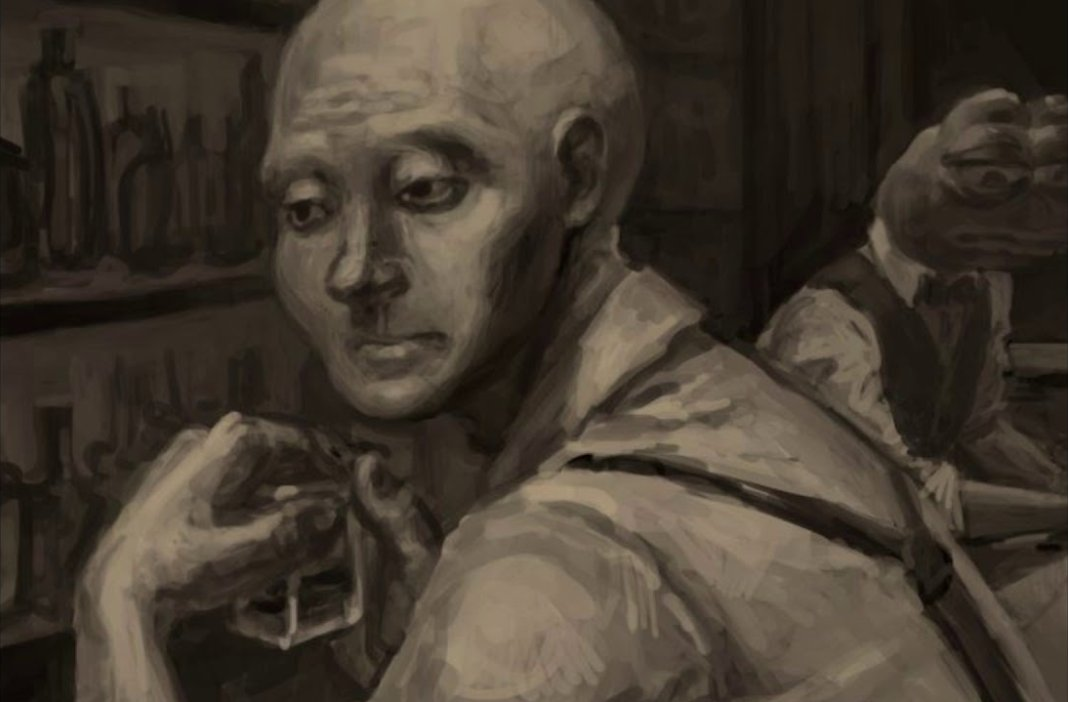
Label: 5_Wojak_with_Background